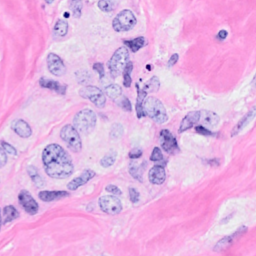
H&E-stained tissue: Breast